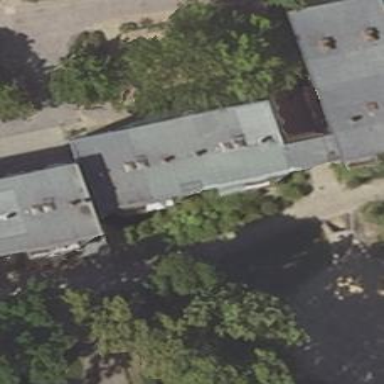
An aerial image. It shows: Apartment building with flat black roof.